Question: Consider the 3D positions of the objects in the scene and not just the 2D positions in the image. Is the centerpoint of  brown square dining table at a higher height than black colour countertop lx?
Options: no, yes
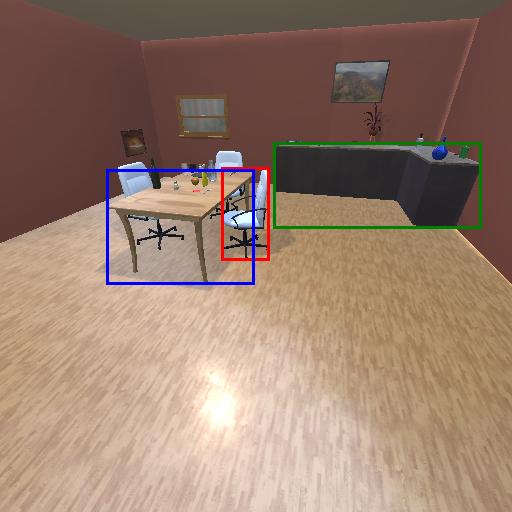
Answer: no